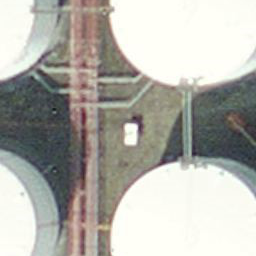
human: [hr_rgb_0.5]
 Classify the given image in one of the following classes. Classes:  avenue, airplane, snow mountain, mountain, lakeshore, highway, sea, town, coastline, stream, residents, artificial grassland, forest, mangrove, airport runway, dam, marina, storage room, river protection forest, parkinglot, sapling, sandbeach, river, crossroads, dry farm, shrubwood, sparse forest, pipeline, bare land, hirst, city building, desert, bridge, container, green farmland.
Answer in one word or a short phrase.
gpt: storage room